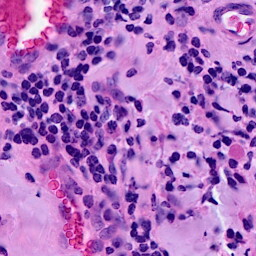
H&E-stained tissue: Breast